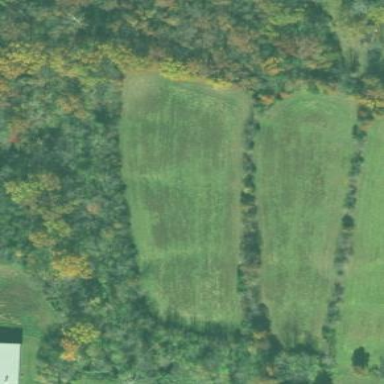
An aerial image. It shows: Agricultural meadow.